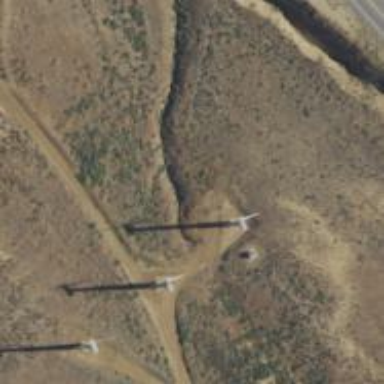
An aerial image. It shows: Wind-powered generator.